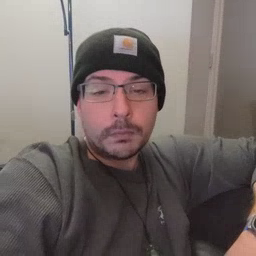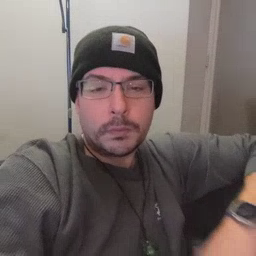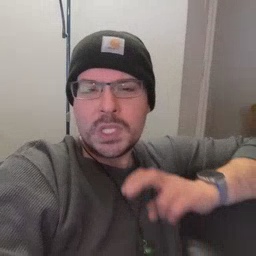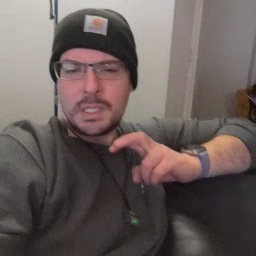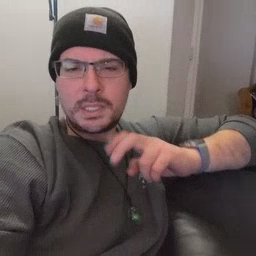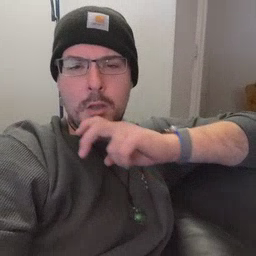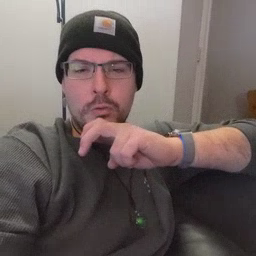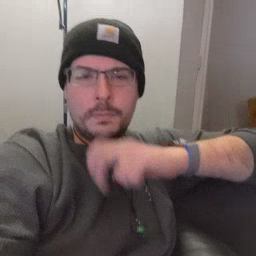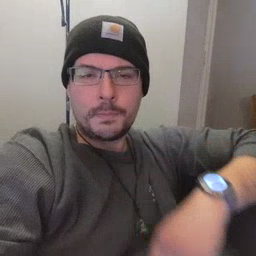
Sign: stairs